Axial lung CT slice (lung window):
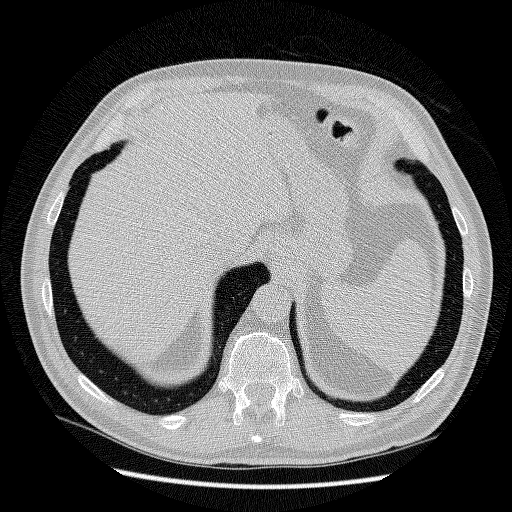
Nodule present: no